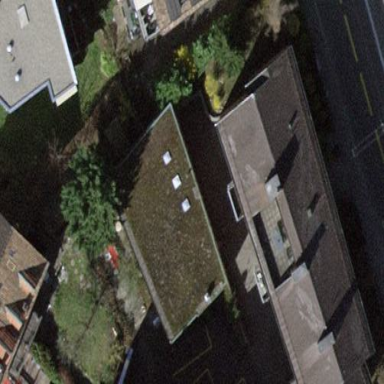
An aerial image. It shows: Commercial building with flat roof.